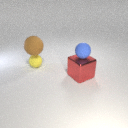
large brown rubber sphere above small yellow rubber sphere